Interaction volume radius: 5 \u00c5
Interaction volume height: 50 \u00c5
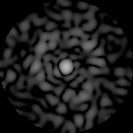
Disorder parameter: 0.8245